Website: apple
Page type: account-selection
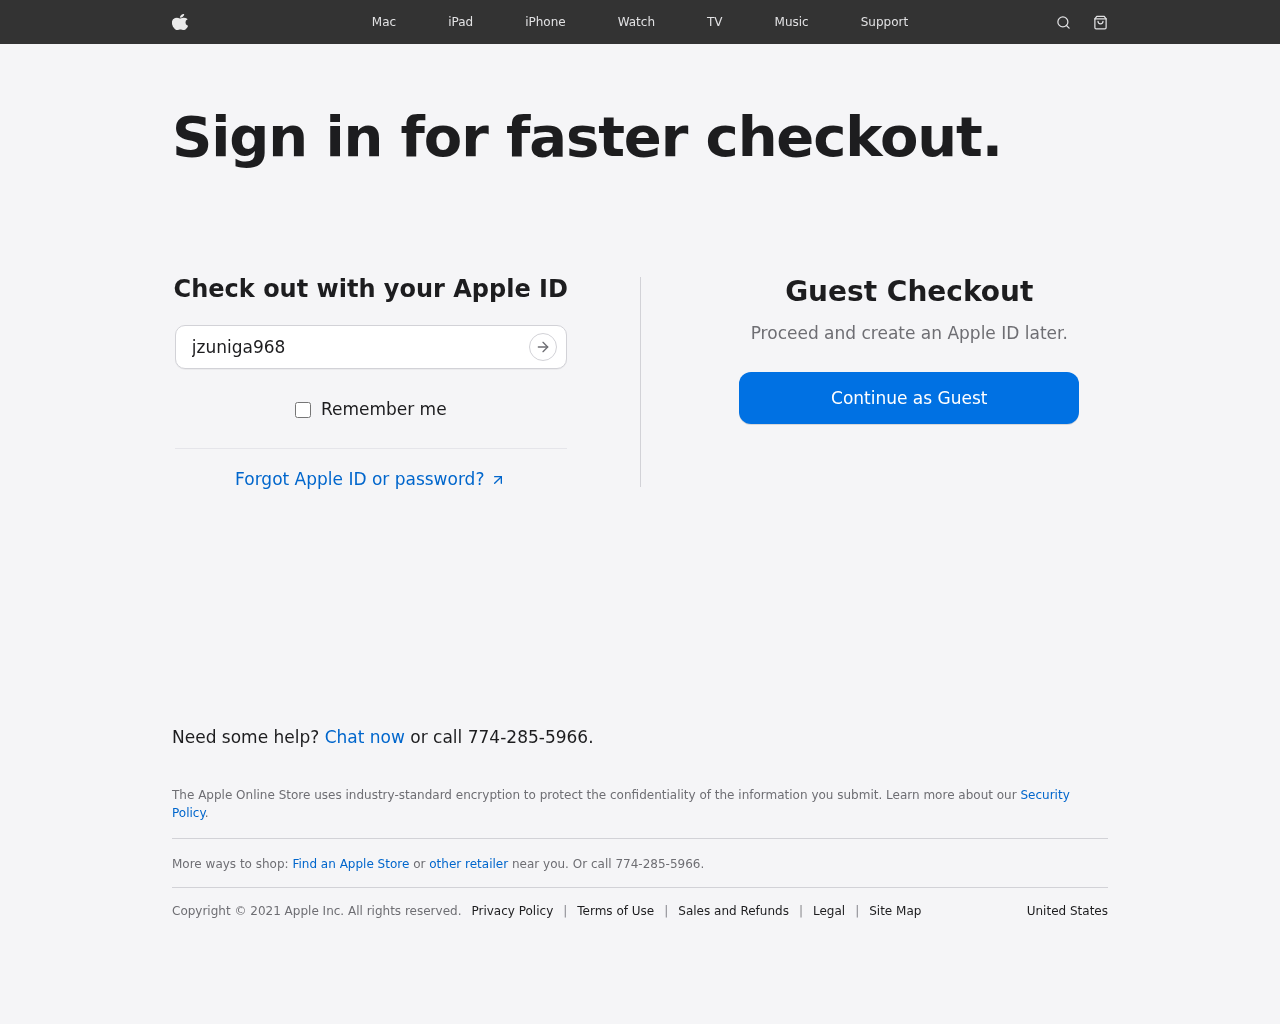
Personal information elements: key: PII_LOGIN_USERNAME
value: jzuniga968